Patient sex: M
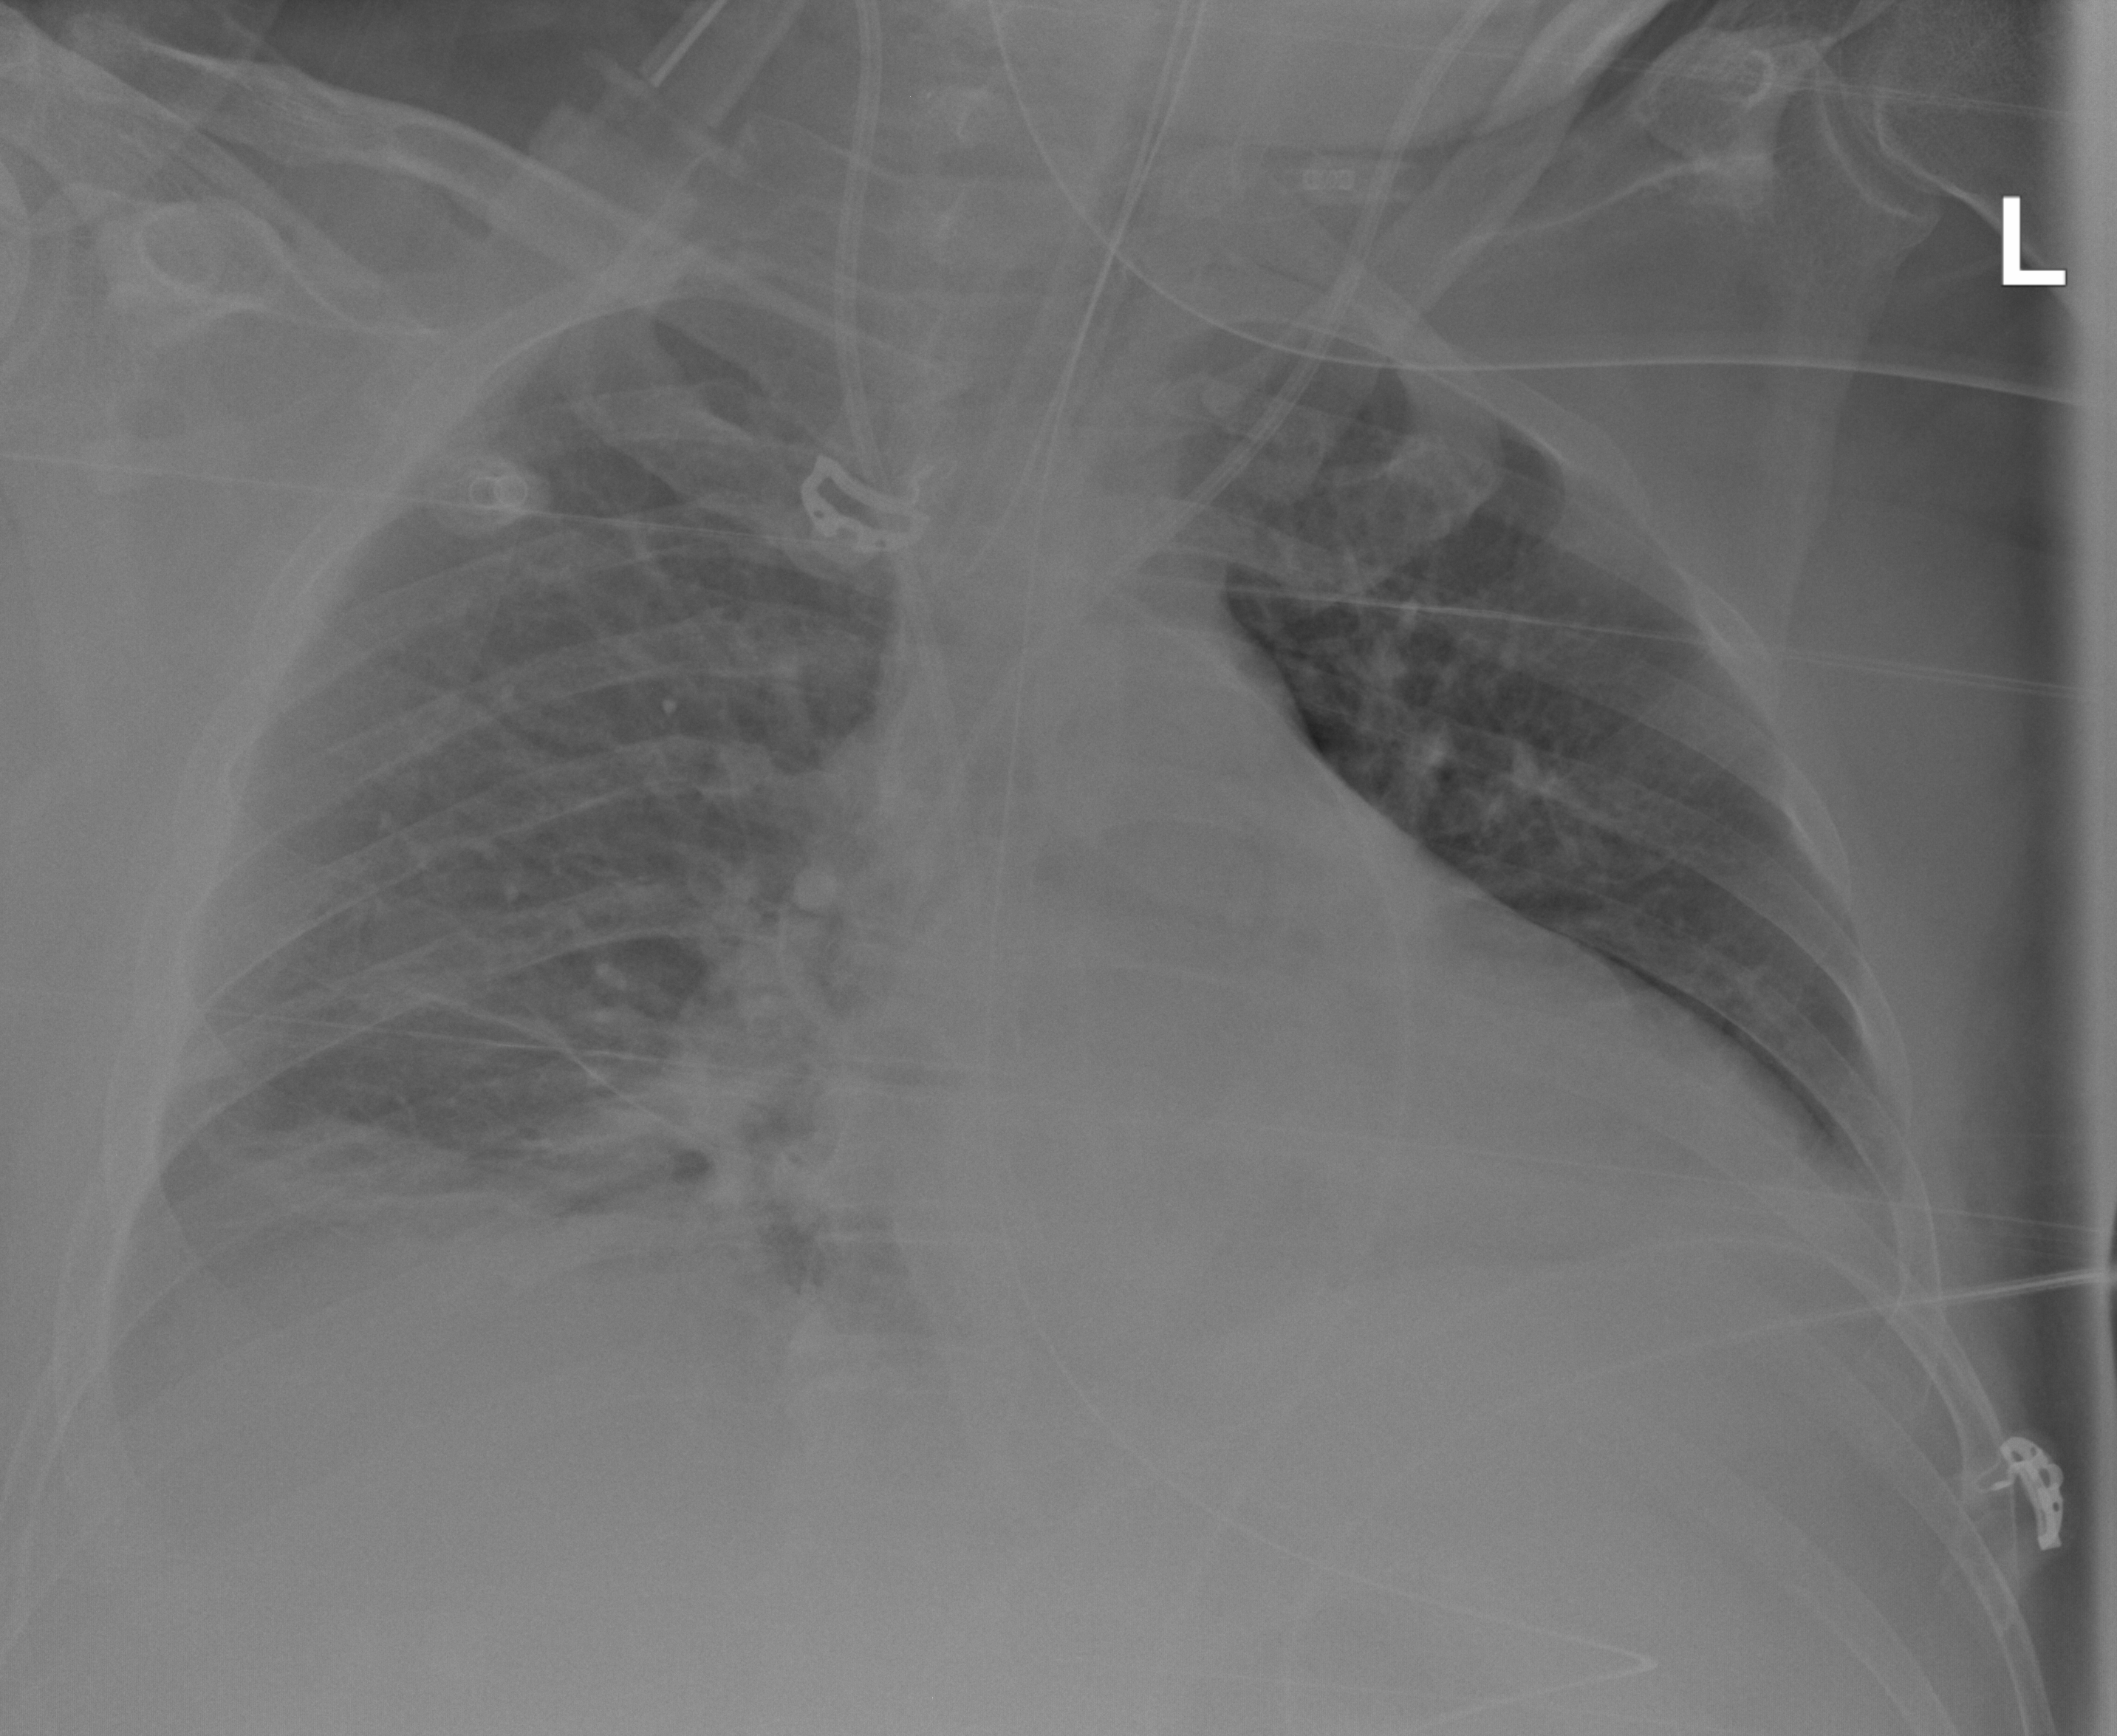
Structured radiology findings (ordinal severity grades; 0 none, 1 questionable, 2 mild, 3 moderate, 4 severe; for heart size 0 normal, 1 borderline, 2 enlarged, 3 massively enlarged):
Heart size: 1
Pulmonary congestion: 2
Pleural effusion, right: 2
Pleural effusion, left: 1
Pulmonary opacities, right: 2
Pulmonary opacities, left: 0
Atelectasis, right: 3
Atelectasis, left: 2